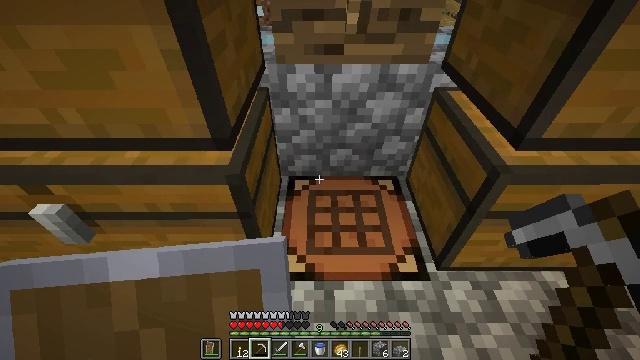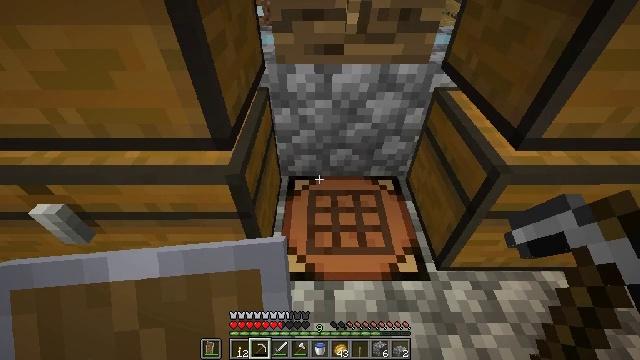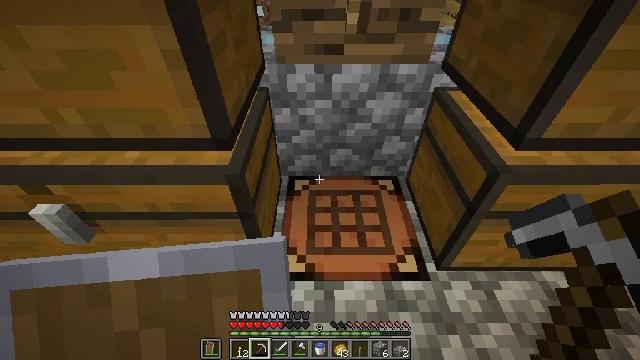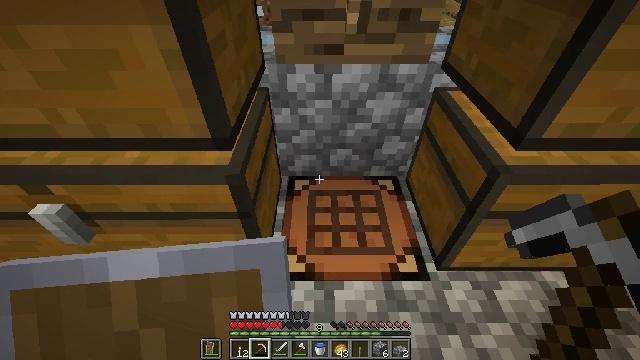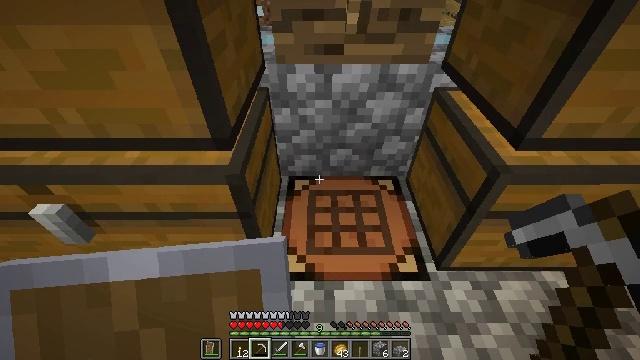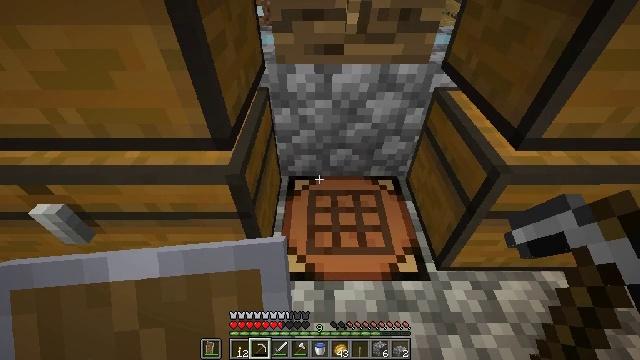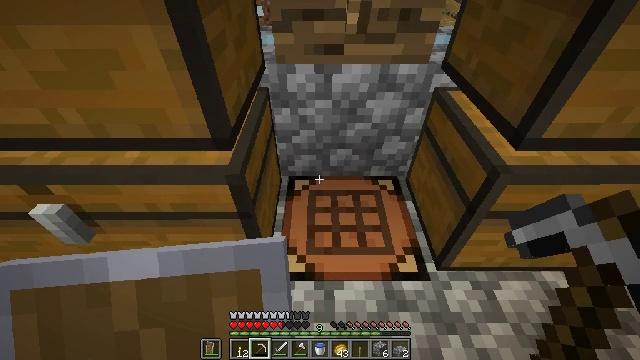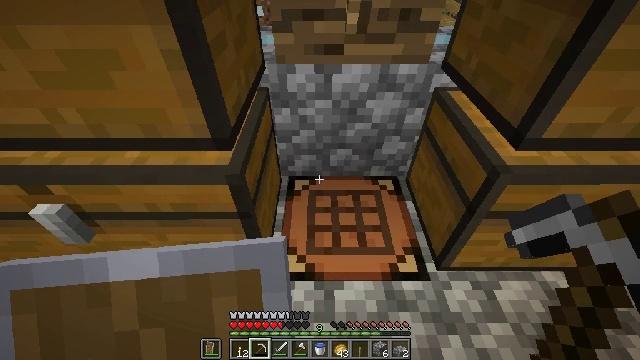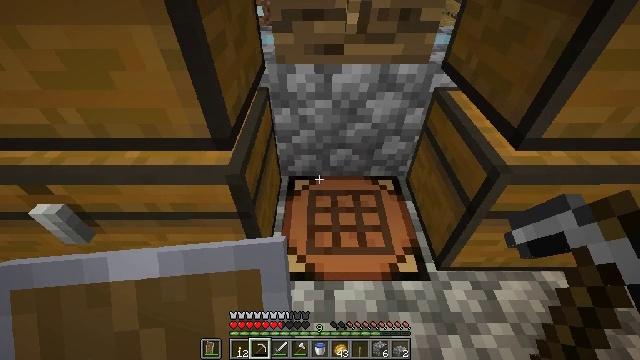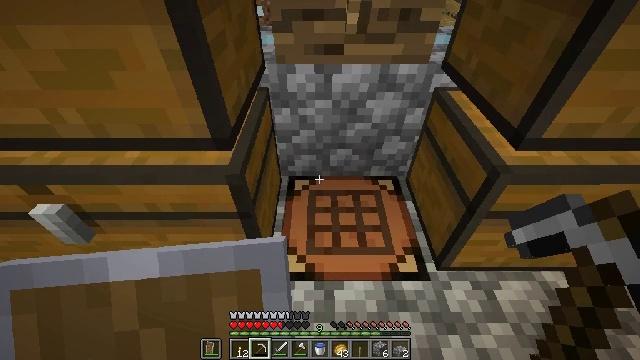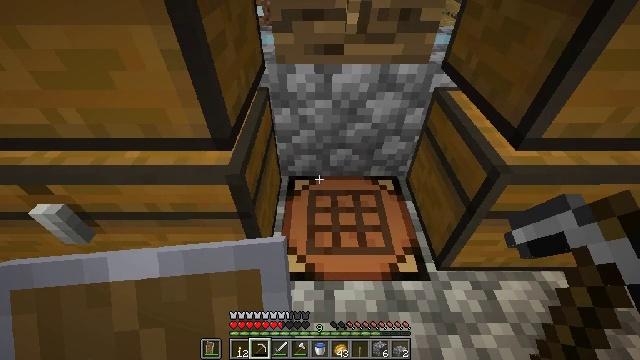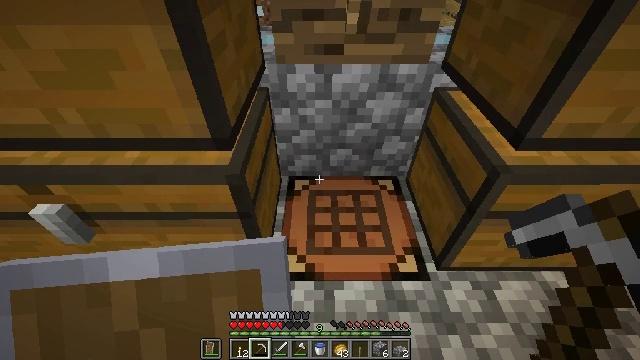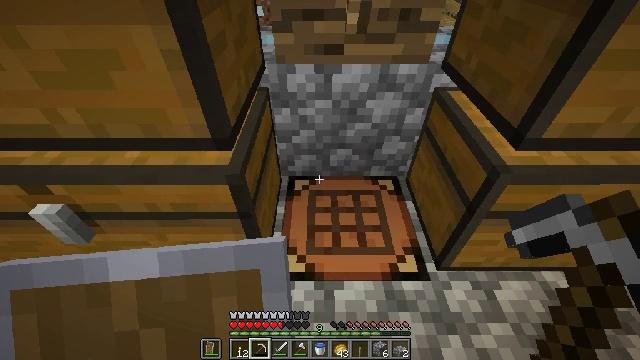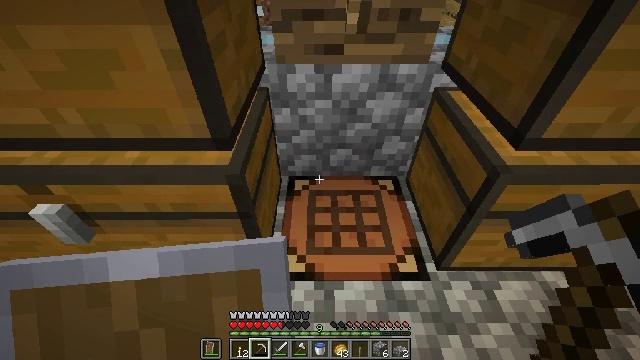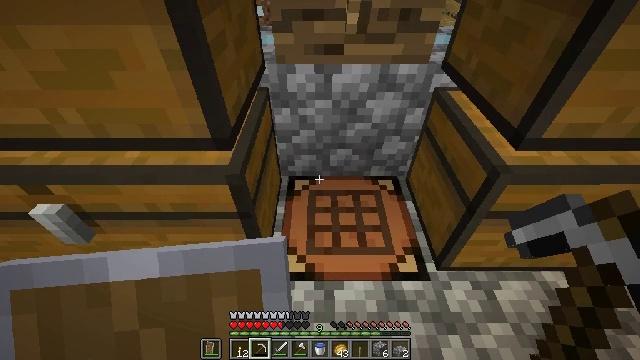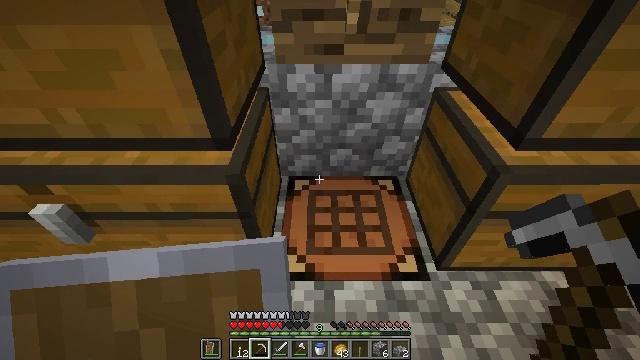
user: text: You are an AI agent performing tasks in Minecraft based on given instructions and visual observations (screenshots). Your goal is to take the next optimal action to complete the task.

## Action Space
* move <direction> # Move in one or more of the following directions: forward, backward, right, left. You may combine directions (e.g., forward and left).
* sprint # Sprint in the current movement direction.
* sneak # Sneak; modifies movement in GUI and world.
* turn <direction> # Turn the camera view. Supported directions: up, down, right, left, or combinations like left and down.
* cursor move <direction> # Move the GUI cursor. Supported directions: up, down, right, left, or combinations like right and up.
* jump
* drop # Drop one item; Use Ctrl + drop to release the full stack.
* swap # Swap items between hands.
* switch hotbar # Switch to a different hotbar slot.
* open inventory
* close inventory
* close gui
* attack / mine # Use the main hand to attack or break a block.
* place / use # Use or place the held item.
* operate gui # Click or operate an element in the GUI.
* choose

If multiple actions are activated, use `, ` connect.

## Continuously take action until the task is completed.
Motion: motion action
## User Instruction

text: Use the crafting table to craft a repeater.
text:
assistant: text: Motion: no_op
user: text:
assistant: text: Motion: no_op
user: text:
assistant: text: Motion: no_op
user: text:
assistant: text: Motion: no_op
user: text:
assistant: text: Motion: no_op
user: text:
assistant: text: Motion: no_op
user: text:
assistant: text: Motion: no_op
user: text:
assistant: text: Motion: no_op
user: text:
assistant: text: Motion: no_op
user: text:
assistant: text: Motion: no_op
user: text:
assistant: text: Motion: no_op
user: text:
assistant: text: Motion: no_op
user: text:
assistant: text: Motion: no_op
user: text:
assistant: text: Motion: no_op
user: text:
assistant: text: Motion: no_op
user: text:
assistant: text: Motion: no_op
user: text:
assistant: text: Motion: no_op
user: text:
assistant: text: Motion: no_op
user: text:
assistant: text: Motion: no_op
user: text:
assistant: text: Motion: no_op
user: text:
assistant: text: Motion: no_op
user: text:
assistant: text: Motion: no_op
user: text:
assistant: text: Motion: no_op
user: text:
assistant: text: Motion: no_op
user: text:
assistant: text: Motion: no_op
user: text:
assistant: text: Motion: no_op
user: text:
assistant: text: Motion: no_op
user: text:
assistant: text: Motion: no_op
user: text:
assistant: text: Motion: no_op
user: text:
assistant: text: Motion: no_op